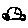
Label: car